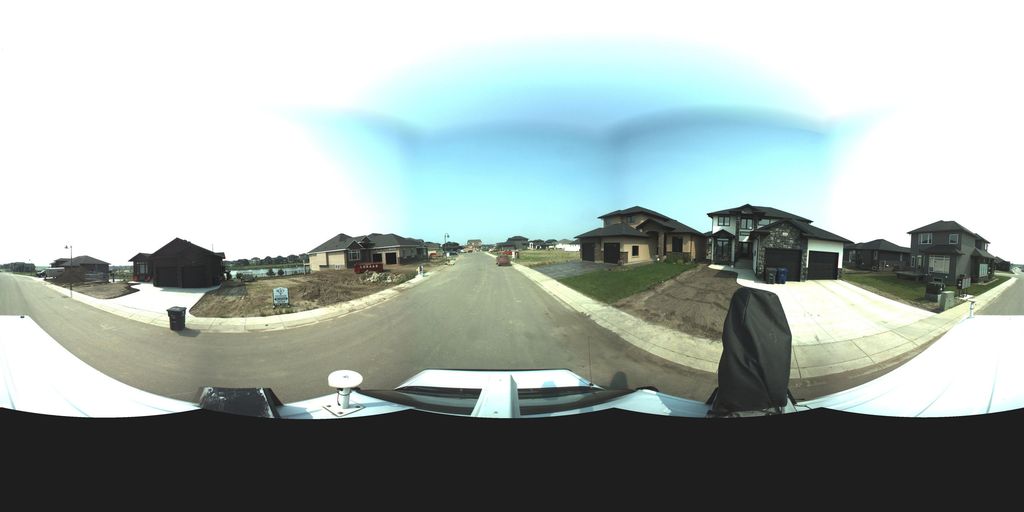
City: saskatoon